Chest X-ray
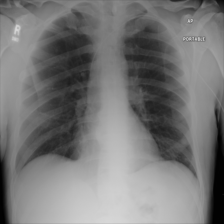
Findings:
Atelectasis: negative
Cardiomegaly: negative
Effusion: negative
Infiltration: negative
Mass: negative
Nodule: negative
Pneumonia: negative
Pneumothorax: negative
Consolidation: negative
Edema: negative
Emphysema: negative
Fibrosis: negative
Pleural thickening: negative
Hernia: negative